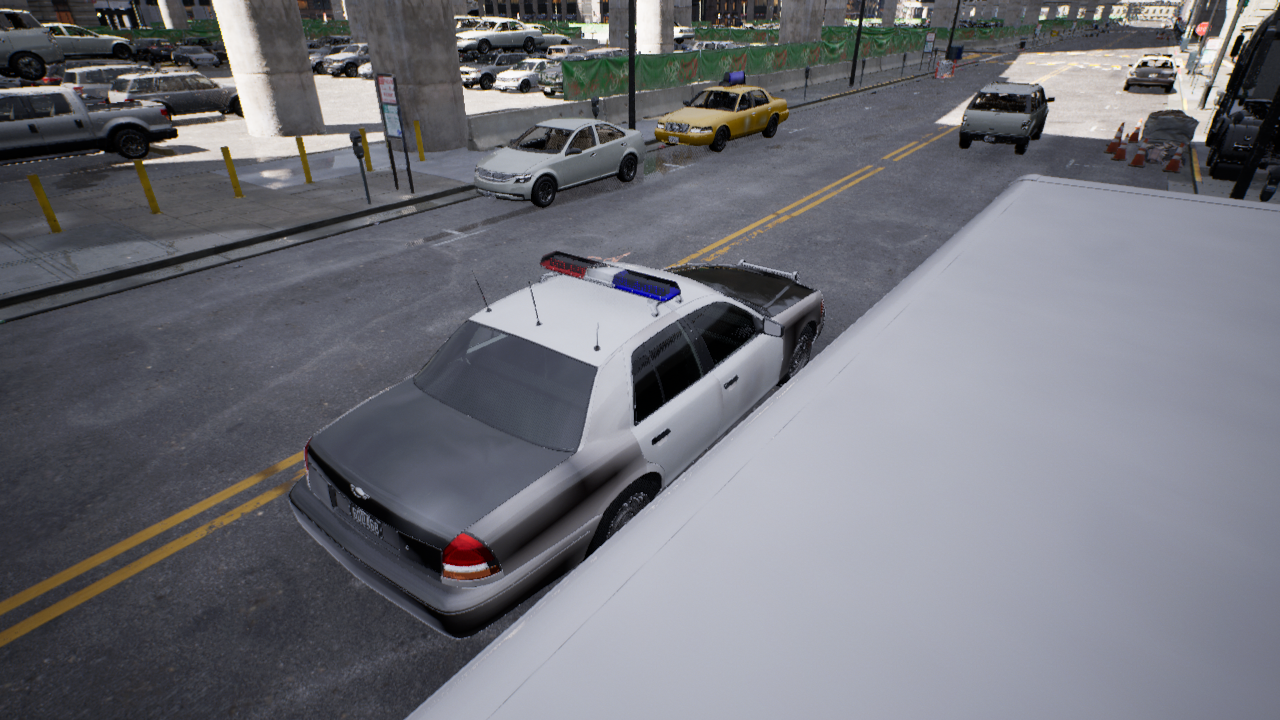
Venue: downtown
Lighting: clear day
Vehicle rig: sedan